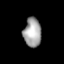
Tissue: lung
Cell type: Endothelial cells
Senescence score: 0.5602
Nuclear area (px): 501
Mean DAPI intensity: 163.038